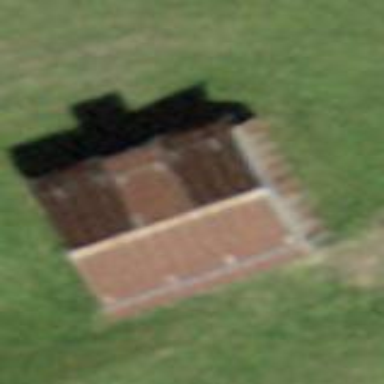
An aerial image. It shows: Barn.